Question: Here is the screenshot. How can I change the color of the light gray highlightning? Disabling it would be fine as well.

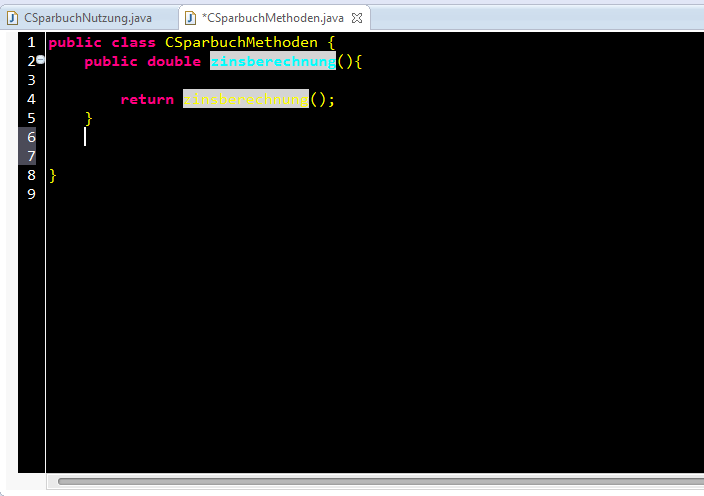
Answer: What you're seeing are apparently marked occurrences, that is to say, when the cursor is over an identifier, the other occurrences of that field or method are highlighted. The highlight stays active until the cursor is over another identifier (for longer than a second or so). You can toggle the marking of occurrences by pressing Shift+Alt+O, it's also a toggle button in the "Editor Presentation" toolbar.
If you like the marking of occurrences but not its appearance, you can customise that too: In the preferences, navigate to , then select "Occurrences" from the list of annotation types. You can then, for example, select the background colour on the right.